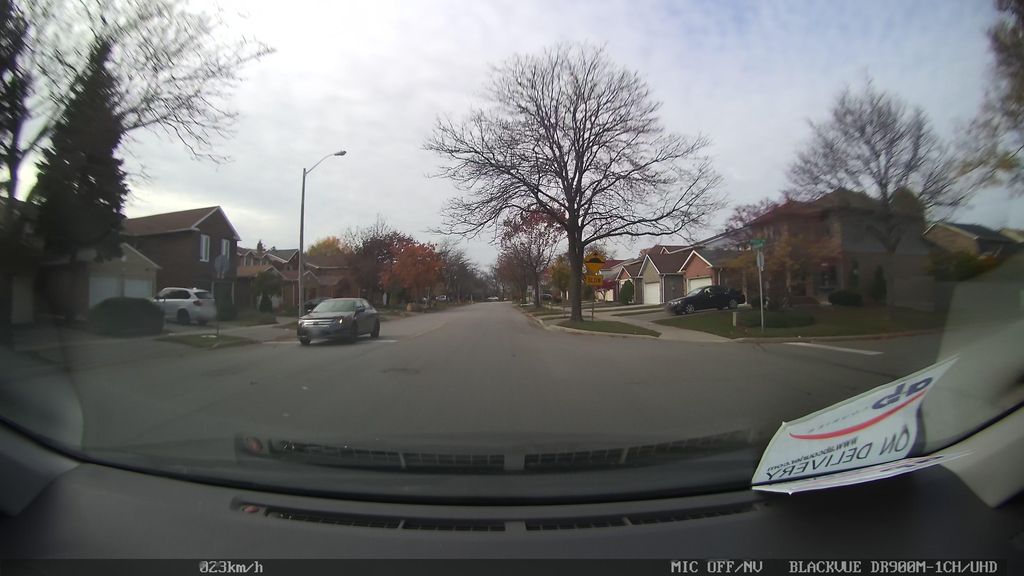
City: toronto